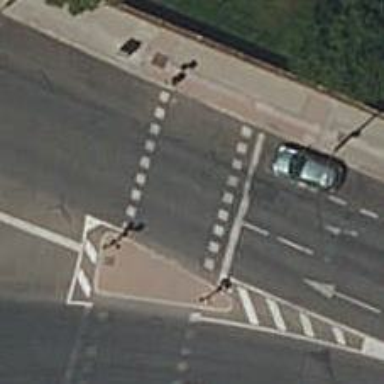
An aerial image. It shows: Crossing with traffic signals.